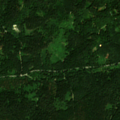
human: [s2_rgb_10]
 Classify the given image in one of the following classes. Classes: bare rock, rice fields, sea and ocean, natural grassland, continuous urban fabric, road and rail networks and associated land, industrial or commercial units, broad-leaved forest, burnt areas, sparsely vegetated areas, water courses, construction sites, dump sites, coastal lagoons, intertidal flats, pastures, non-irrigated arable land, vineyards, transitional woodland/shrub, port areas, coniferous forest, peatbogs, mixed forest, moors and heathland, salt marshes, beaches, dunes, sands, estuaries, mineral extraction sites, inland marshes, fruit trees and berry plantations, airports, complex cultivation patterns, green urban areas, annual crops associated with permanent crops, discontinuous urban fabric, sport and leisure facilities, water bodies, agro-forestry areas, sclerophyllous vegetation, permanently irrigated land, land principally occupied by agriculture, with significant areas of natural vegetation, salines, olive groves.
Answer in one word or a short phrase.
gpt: coniferous forest